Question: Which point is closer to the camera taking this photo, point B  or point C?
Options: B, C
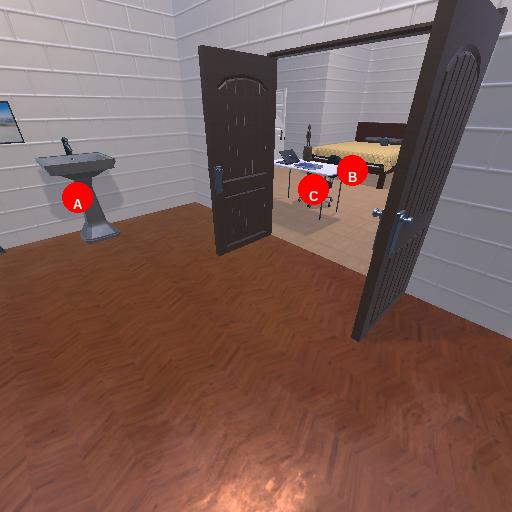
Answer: B